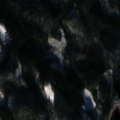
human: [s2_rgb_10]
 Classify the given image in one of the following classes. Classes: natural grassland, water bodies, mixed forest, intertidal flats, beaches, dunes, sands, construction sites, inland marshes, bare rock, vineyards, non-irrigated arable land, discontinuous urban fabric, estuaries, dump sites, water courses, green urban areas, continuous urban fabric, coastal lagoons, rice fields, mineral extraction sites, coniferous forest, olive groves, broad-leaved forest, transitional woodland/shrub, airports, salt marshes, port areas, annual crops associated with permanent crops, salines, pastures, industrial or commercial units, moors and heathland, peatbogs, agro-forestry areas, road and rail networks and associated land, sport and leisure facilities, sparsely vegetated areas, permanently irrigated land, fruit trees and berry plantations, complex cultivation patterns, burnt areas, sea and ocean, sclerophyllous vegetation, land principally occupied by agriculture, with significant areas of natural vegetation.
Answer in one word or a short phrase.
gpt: coniferous forest, mixed forest, water bodies